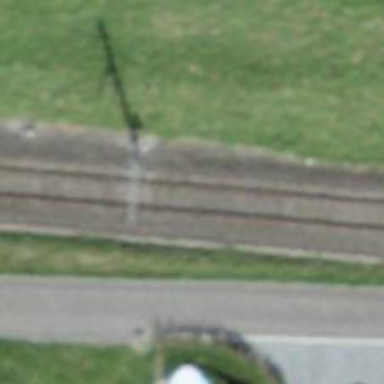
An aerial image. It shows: Single-track railway with electrified contact lines.